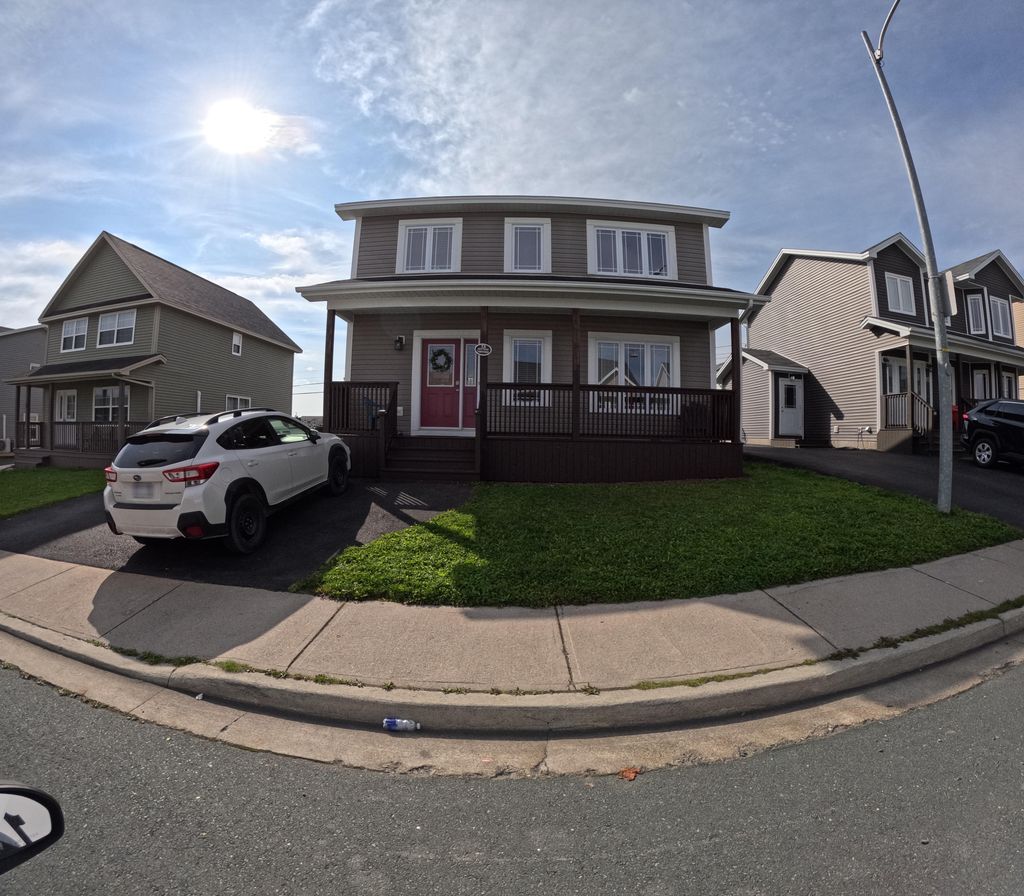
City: st_johns